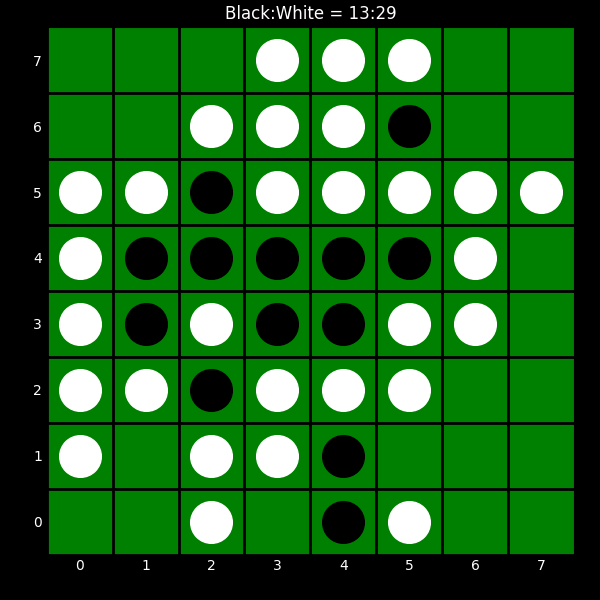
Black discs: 13
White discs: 29